Question: I have a strange problem with tortoise git at the moment, which I can't figure out. When trying to commit to my repository on github I get the error
> ERROR: Permission to martindevans/Hermes.git denied to key2
Key2 is a key I use to access a different github repository, however the remote url is not set to use key2, as you can see here it's set to use private.ppk

Am I doing something obviously wrong, or is tortoise git broken?
Nb. In response to the comments. Using normal git results in:
'''
C:\Users\Martin\Documents\Visual Studio 2010\Projects\Hermes>git push
Permission denied (publickey).
fatal: The remote end hung up unexpectedly
'''
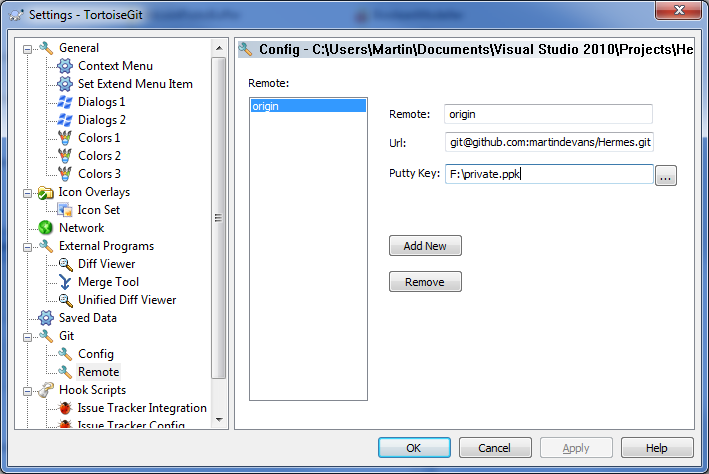
Answer: There are different private key formats. My keypair was generated with puttygen, but my Tortoise was configured to use ssh.exe (form msysgit) as ssh-client. So i changed it to plink (from Tortoise) and it worked.
- -
Additional note: Use the correct URL! Github offers you three URL https, git and ssh.
---
Edit:
I adapted the here:
'''
Settings - TortoiseGit >> Network >> SSH-Client
C:\Program Files\TortoiseGitin\TortoisePLink.exe
'''
I have generated the with:
'''
C:\Program Files\TortoiseGitin\puttygen.exe
'''